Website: walmart
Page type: delivery-shipping
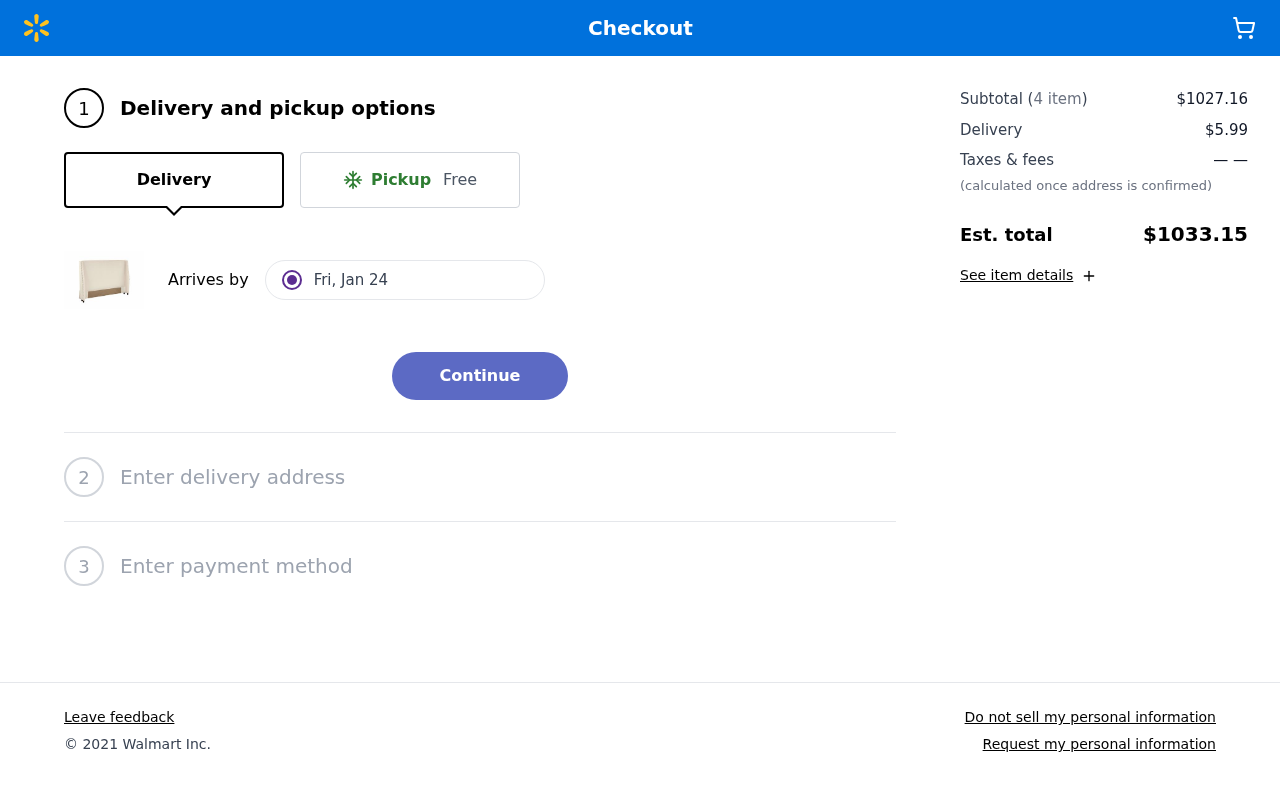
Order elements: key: ORDER_DELIVERY_DATE
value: Fri, Jan 24
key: ORDER_NUM_ITEMS
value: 4 item
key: ORDER_SUBTOTAL
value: $1027.16
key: ORDER_SHIPPING_COST
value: $5.99
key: ORDER_TOTAL
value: $1033.15